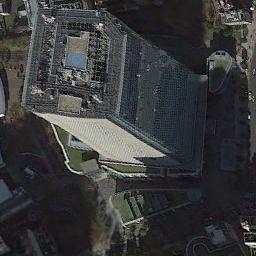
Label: commercial_area